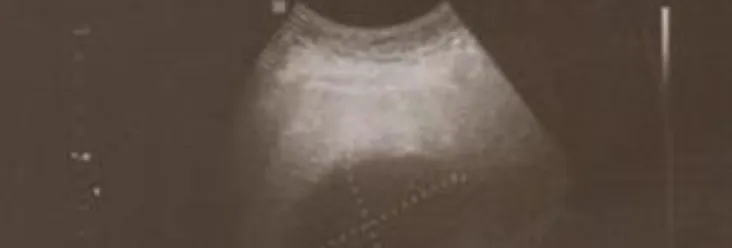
Abdominal ultrasound shows large hydatid cyst compressing inferior vena cava.
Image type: radiology (ultrasound)